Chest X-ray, AP view. Patient: 33 years old, sex F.
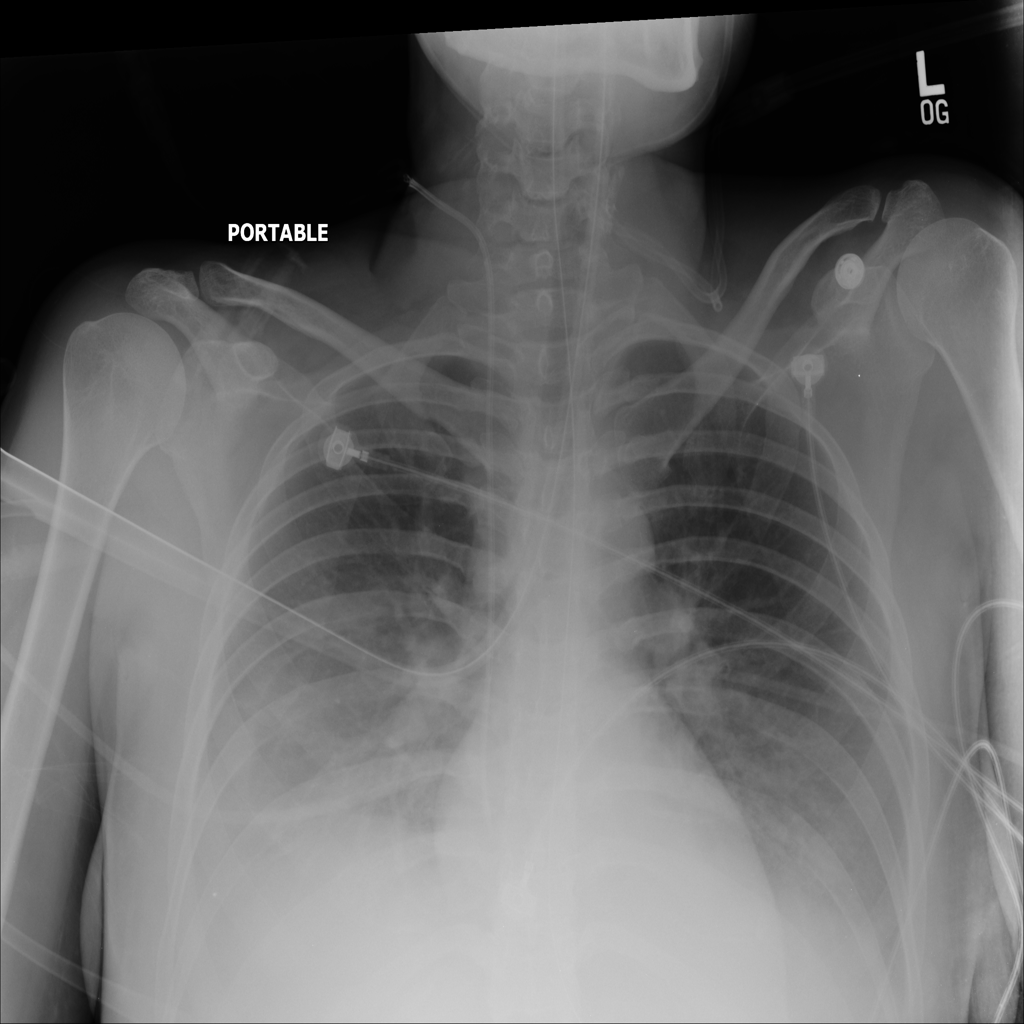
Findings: Effusion